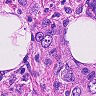
Metastatic tissue present: yes